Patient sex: F
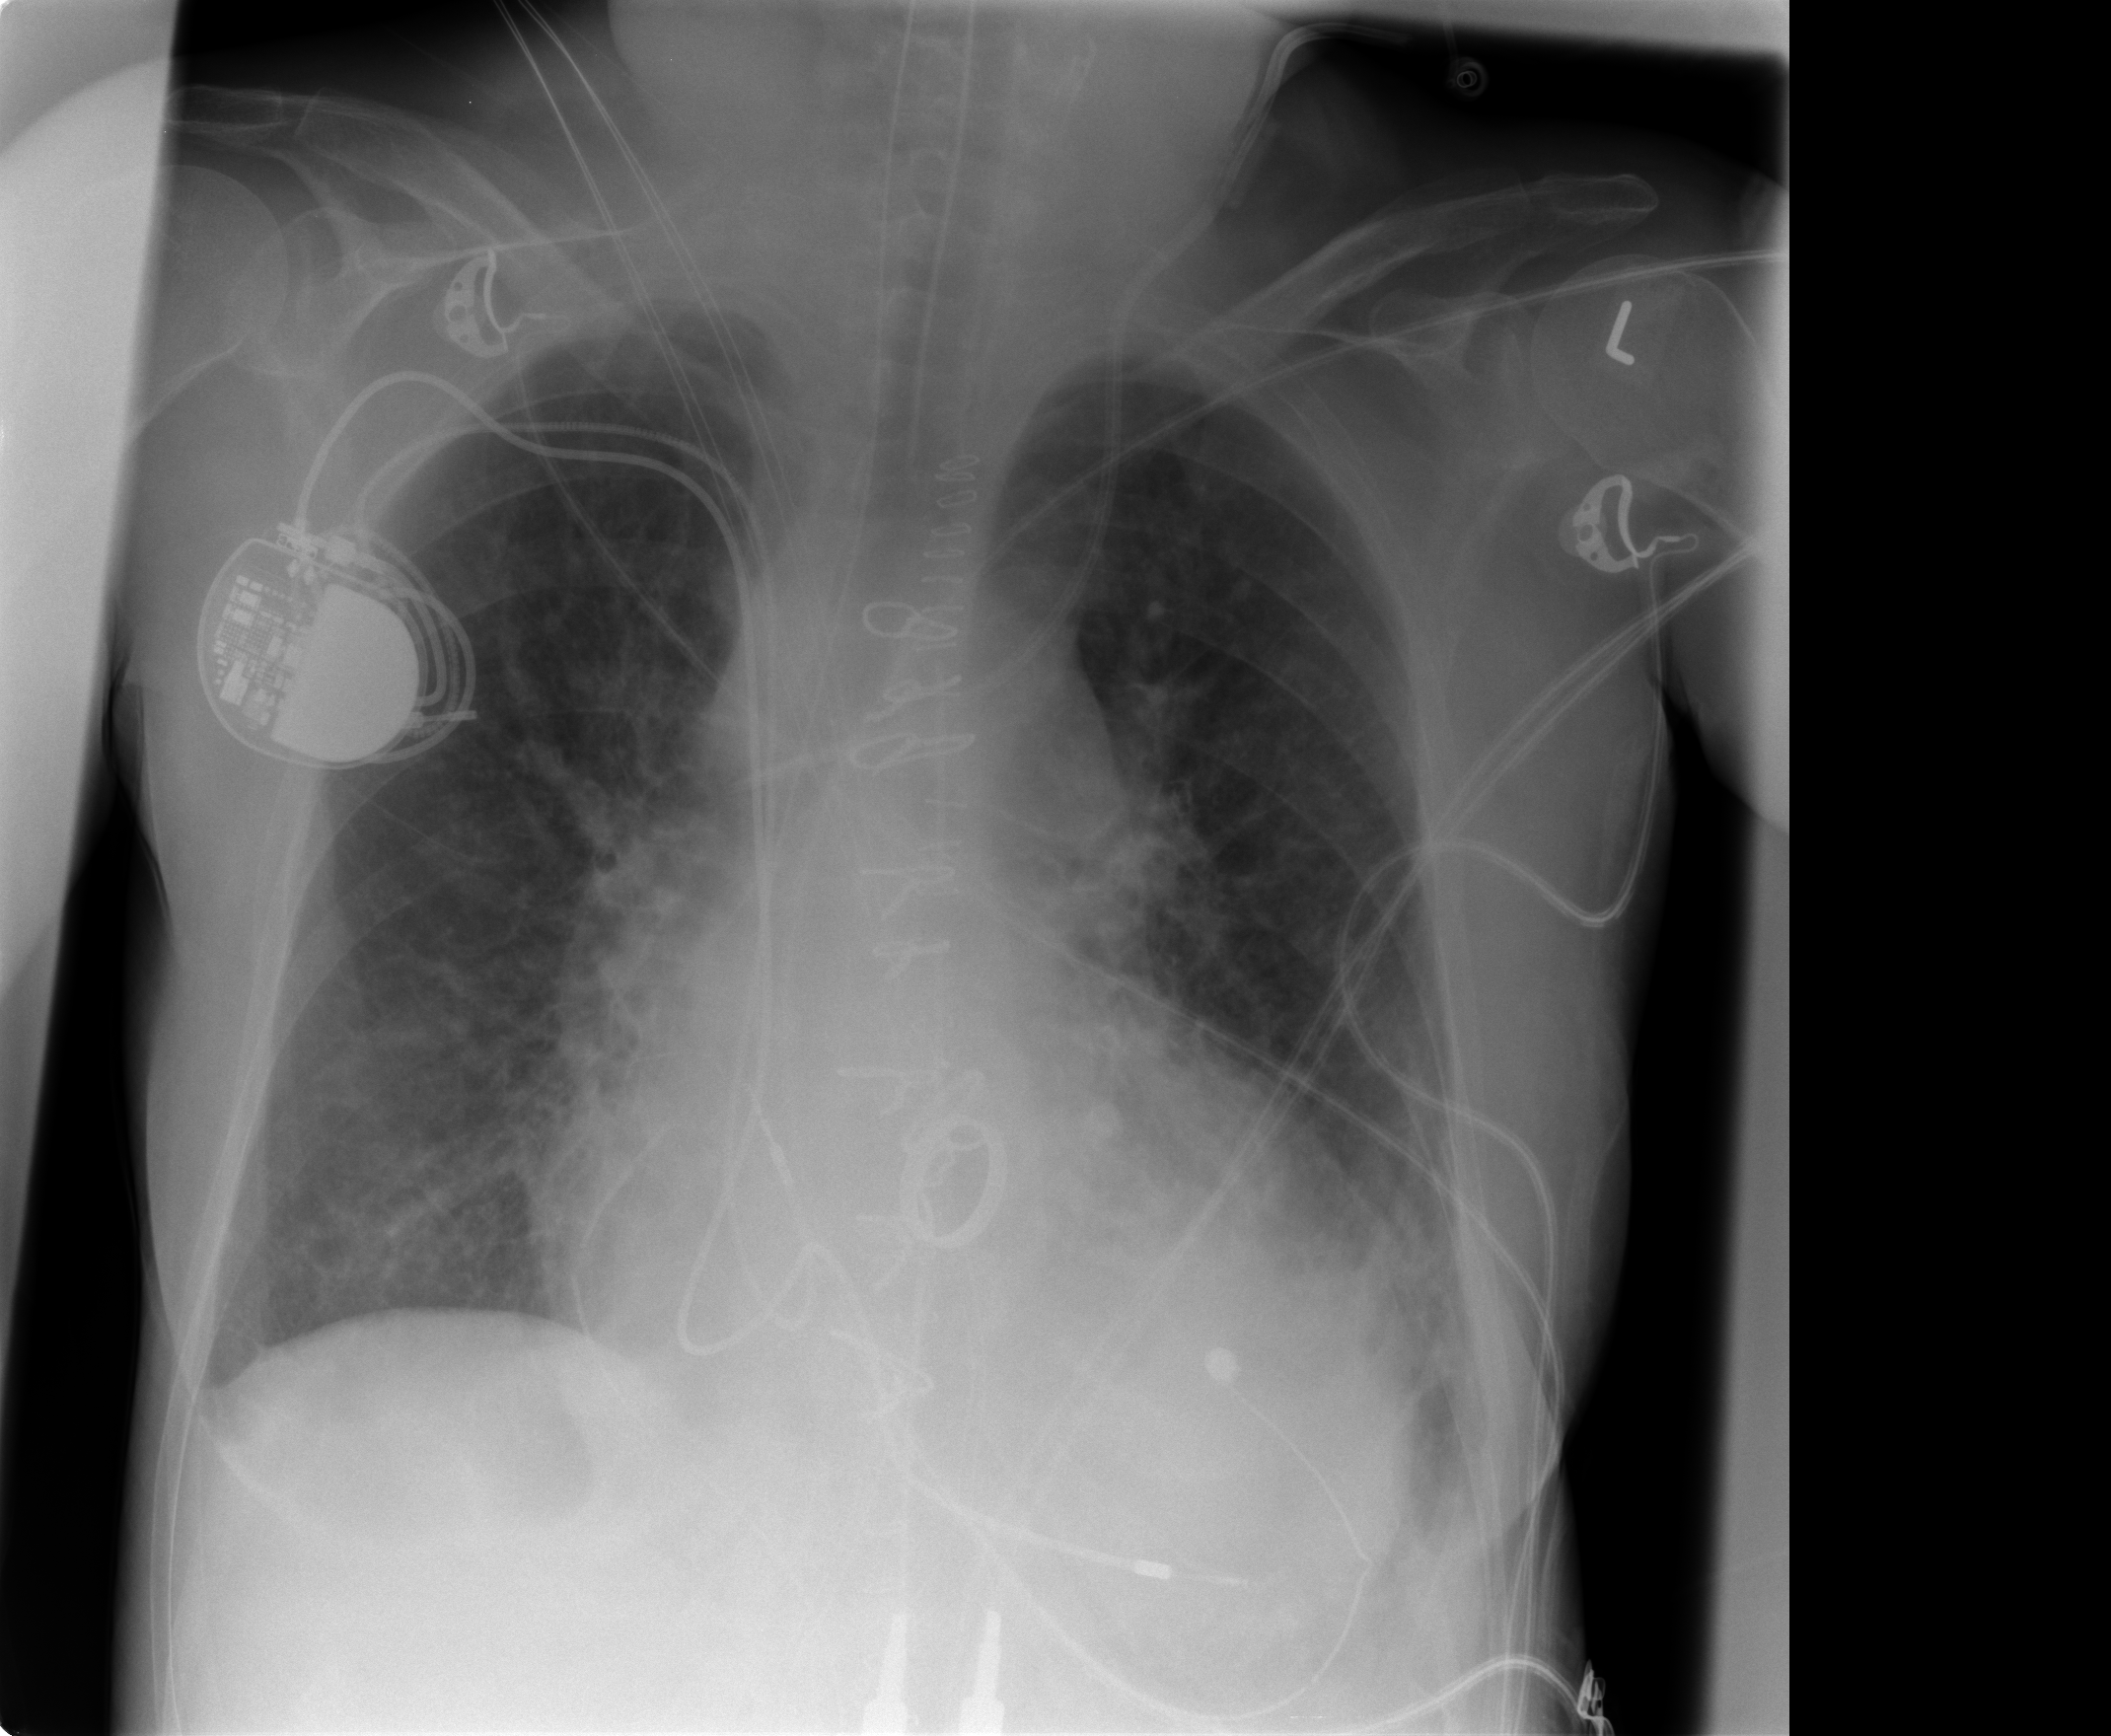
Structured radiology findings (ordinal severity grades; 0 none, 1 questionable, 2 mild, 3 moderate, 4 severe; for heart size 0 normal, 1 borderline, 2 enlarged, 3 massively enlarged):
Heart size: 2
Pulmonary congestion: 3
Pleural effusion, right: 1
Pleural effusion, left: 2
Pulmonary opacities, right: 2
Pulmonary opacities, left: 2
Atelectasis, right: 2
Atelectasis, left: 2